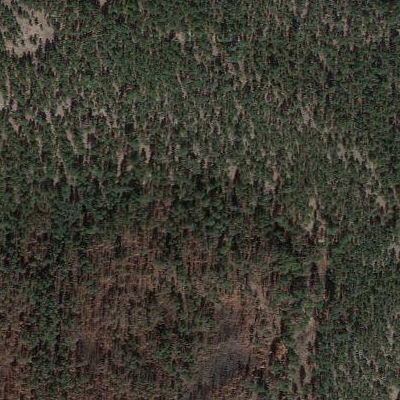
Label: eForest